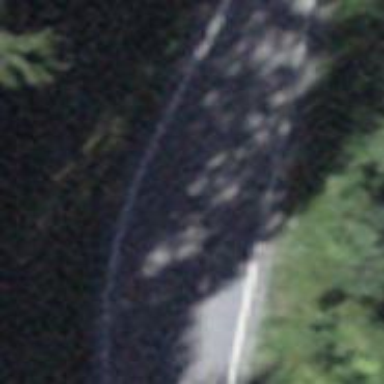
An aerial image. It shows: Passing place on the road.